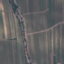
Land use / land cover: PermanentCrop